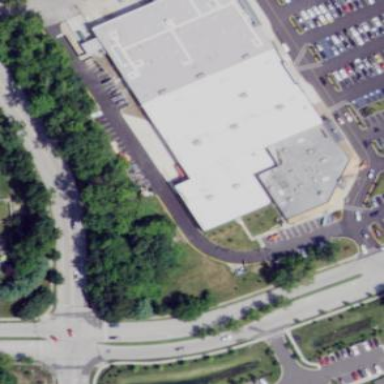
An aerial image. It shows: Retail building that houses department store.